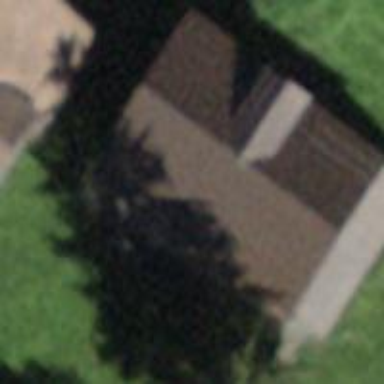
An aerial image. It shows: Rural barn.